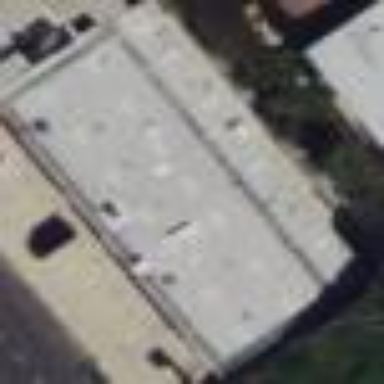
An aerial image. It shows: Industrial building.